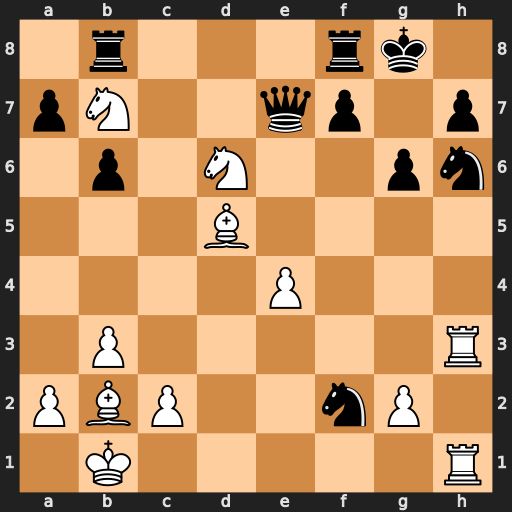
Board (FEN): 1r3rk1/pN2qp1p/1p1N2pn/3B4/4P3/1P5R/PBP2nP1/1K5R
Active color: w
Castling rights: -
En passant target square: -
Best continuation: Rxh6 Nxh1 Rxh1 Rxb7 Nxb7